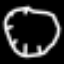
Label: clock